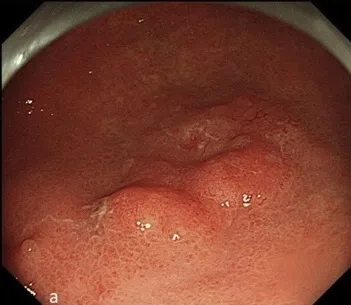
Upper gastrointestinal endoscopy. . A) In 2011, a 0-IIa lesion of the greater curvature at the gastric angle was detected, and ESD was performed.
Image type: endoscopy (gi_endoscopy)